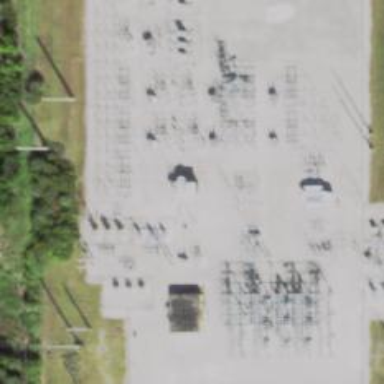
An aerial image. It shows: Switch used for power control.